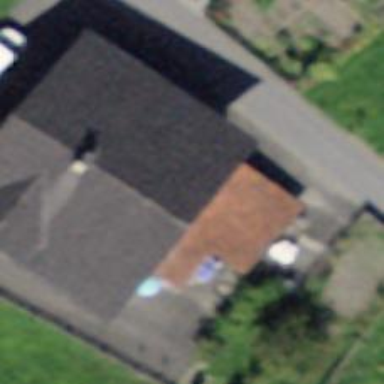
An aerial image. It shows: Farm building.